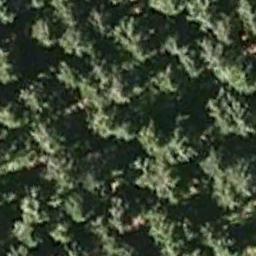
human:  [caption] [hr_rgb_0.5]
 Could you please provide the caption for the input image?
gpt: This is a dense forest .

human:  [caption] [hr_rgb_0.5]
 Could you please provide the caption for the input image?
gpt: The forest is full of green trees .

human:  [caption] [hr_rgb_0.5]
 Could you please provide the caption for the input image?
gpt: Many green trees are in a forest and the leaves cast a black shadow .

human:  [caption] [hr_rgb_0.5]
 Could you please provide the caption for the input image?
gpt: The forest has a lot of randomly arranged green trees .

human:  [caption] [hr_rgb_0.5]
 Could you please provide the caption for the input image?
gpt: A forest with many green trees .